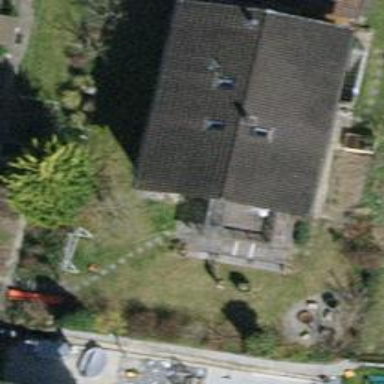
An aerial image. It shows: Building with tile roof.